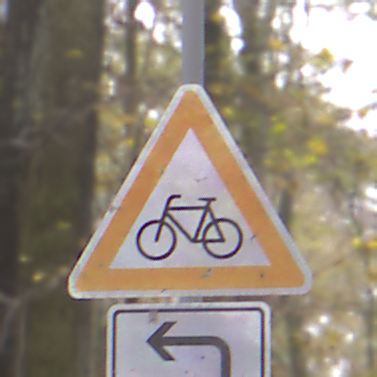
Verkehrszeichen: RadverkehrRechts
Zusatzzeichen unten: RichtungsangabeDurchPfeile2
Umgebung: Outdoor, Nature
Tageszeit: MorningAfternoon
Wetter: Overcast
Licht: Natural
Jahreszeit: Autumn
Kontrast: LowContrast